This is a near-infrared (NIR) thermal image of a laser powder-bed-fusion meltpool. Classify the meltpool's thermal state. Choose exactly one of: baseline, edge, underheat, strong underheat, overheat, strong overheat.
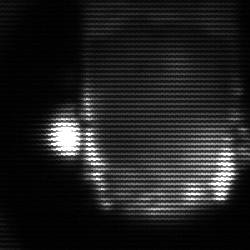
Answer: baseline